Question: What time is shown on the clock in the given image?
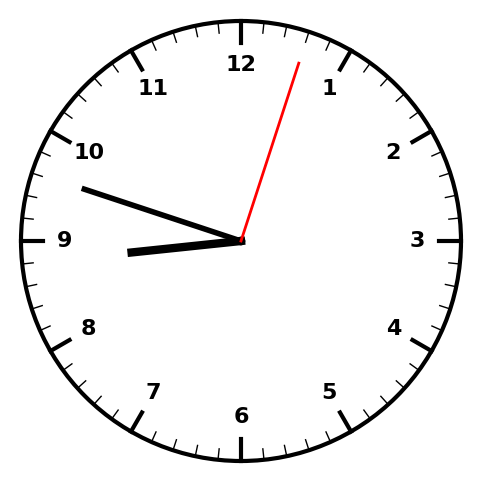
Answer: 08:48:03